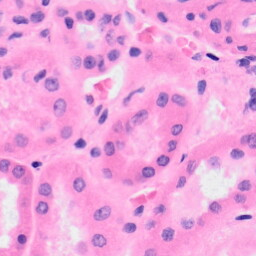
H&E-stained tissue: Kidney